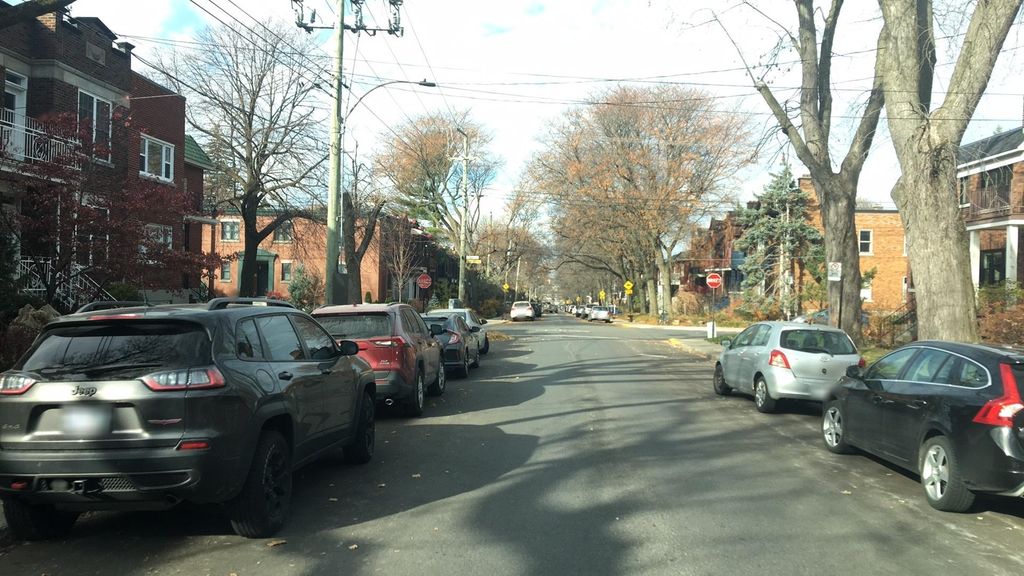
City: montreal